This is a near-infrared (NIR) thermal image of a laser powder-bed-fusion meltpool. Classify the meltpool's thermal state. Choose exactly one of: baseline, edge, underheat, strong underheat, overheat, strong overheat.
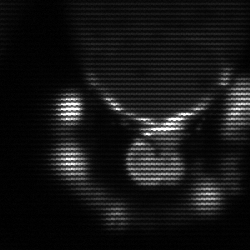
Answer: baseline